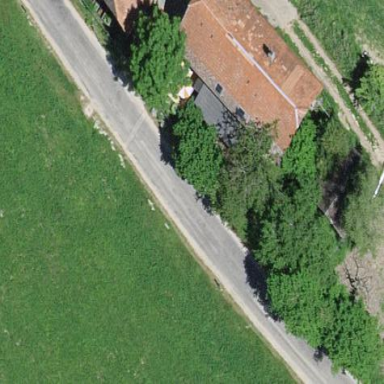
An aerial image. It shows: Farm building.